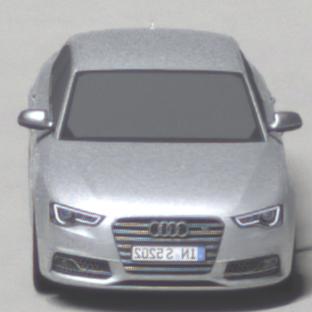
Make: Audi
Model: S5
Detailed model: F5
Model produced from: 2016
Model produced until: 2019
Doors: 2
Color: white
Road condition: dry road
Daytime: not specified
Contrast: high contrast